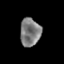
Tissue: skin
Cell type: Epithelial cells
Senescence score: 0.228
Nuclear area (px): 564
Mean DAPI intensity: 125.353